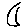
Label: moon